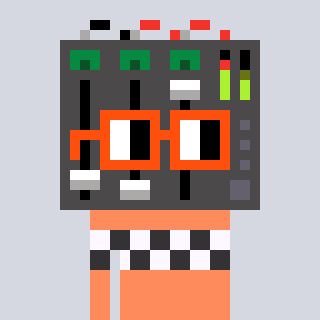
a pixel art character with square orange glasses, a mixer-shaped head and a peachy-colored body on a cool background